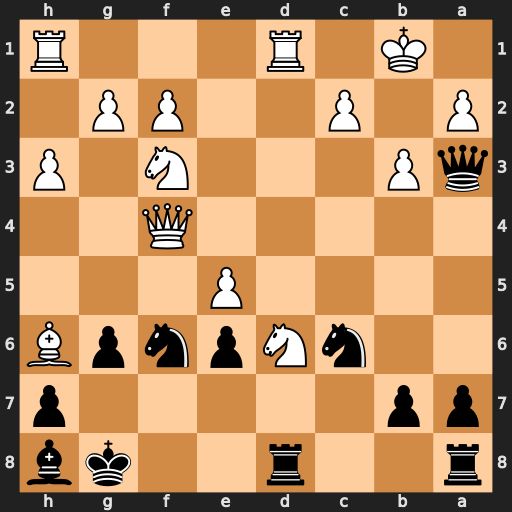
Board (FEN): r2r2kb/pp5p/2nNpnpB/4P3/5Q2/qP3N1P/P1P2PP1/1K1R3R
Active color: b
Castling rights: -
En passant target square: -
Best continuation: Nb4 Qxb4 Qxb4